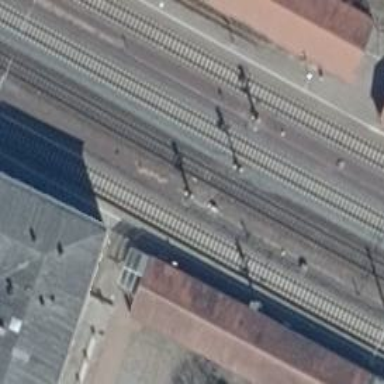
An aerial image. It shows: Stop position for public transport on the railway.